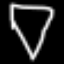
Label: diamond